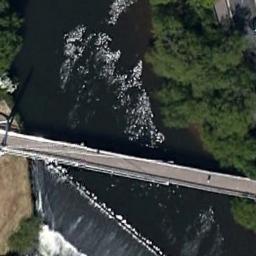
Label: bridge